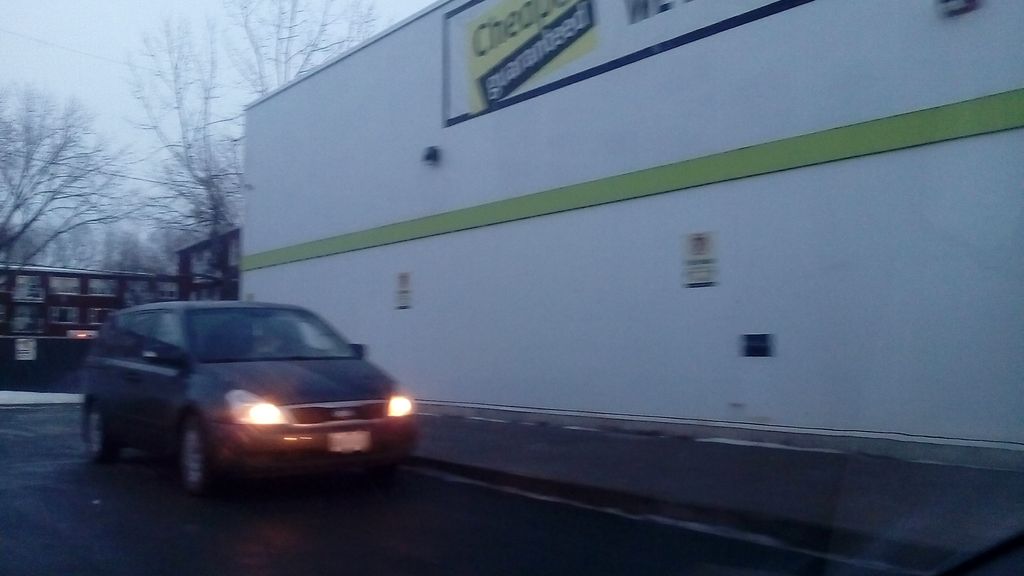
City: ottawa-gatineau